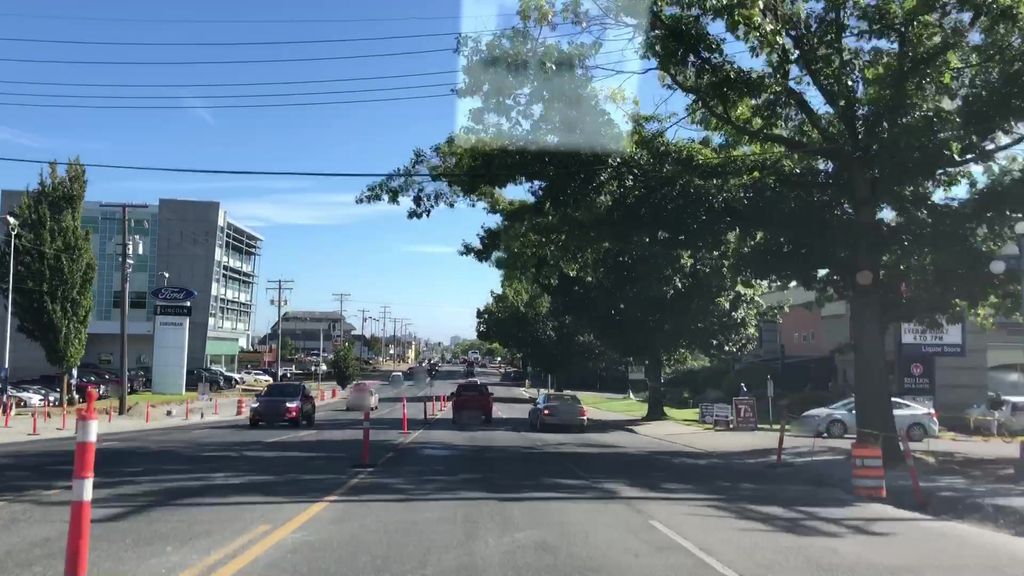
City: victoria